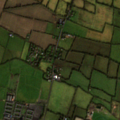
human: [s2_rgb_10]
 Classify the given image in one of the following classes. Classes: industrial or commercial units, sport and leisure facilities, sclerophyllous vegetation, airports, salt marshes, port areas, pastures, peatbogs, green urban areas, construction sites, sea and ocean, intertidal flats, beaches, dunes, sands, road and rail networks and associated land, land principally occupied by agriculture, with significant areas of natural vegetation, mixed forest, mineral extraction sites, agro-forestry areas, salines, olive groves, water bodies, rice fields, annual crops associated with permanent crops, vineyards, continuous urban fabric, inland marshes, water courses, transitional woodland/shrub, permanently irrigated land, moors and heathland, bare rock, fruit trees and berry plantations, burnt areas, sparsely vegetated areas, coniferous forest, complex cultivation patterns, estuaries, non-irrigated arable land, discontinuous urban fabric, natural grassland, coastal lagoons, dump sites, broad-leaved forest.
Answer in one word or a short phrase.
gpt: sport and leisure facilities, non-irrigated arable land, pastures